Question: I created a database with one table in MySQL:
'''
CREATE DATABASE iac_enrollment_system;
USE iac_enrollment_system;
CREATE TABLE course(
course_code CHAR(7),
course_desc VARCHAR(255) NOT NULL,
course_chair VARCHAR(255),
PRIMARY KEY(course_code)
);
'''
I am inserting records into the table with this Java code:
'''
// Insert multiple records with user input into a table
// With separate methods
import java.sql.*;
import java.util.*;
class InsertSQL3 {
static final String JDBC_DRIVER = "com.mysql.jdbc.Driver";
static final String DB_URL = "jdbc:mysql://localhost:3306/iac_enrollment_system";
static final String USER = "root";
static final String PASS = "1234";
static int no_of_records;
static String[] saCourseCode = new String[no_of_records];
static String[] saCourseDesc = new String[no_of_records];
static String[] saCourseChair = new String[no_of_records];
static Connection conn = null;
static Statement stmt = null;
static void getInput() {
Scanner scn = new Scanner(System.in);
// Get number of records
System.out.print("How many records do you want to insert? ");
no_of_records = scn.nextInt();
scn.nextLine();
// Get values
for(int i = 0; i < no_of_records; i++) {
System.out.print("
Enter course code: ");
saCourseCode[i] = scn.nextLine();
System.out.print("Enter course description: ");
saCourseDesc[i] = scn.nextLine();
System.out.print("Enter course chair: ");
saCourseChair[i] = scn.nextLine();
}
}
static void executeQuery() {
System.out.print("
Inserting records into table...");
try {
stmt = conn.createStatement();
for(int i = 0; i < no_of_records; i++) {
String sql = "INSERT INTO course(course_code, course_desc, course_chair)" +
"VALUES(?, ?, ?)";
PreparedStatement ps = conn.prepareStatement(sql);
ps.setString(1, saCourseCode[i]);
ps.setString(2, saCourseDesc[i]);
ps.setString(3, saCourseChair[i]);
ps.executeUpdate();
}
} catch(SQLException se) {
se.printStackTrace();
}
System.out.println(" SUCCESS!
");
}
public static void main(String[] args) {
try {
Class.forName("com.mysql.jdbc.Driver");
System.out.print("
Connecting to database...");
conn = DriverManager.getConnection(DB_URL, USER, PASS);
System.out.println(" SUCCESS!
");
getInput();
executeQuery();
} catch(SQLException se) {
se.printStackTrace();
} catch(Exception e) {
e.printStackTrace();
} finally {
try {
if(stmt != null)
conn.close();
} catch(SQLException se) {
}
try {
if(conn != null)
conn.close();
} catch(SQLException se) {
se.printStackTrace();
}
}
System.out.println("Thank you for your patronage!");
}
}
'''
After I enter a course code, say, 'BSCS-SE', it returns this error:

Why is it out of bounds? Assistance is much appreciated. Thank you.
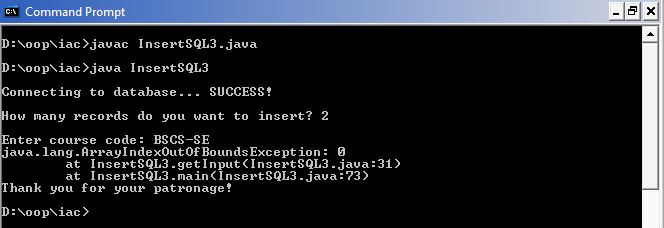
Answer: Numeric primitives have a default value of '0' in Java so the array 'saCourseCode' is a zero-sized array which cant be assigned any values. Initialize the array after accepting 'no_of_records'
'''
no_of_records = scn.nextInt();
saCourseCode = new String[no_of_records];
'''
This applys for arrays 'saCourseDesc' and 'saCourseChair' also
Here is a template for initializing the arrays. Some code omitted but you should be able to figure out the rest:
'''
class InsertSQL3 {
static final String JDBC_DRIVER = "com.mysql.jdbc.Driver";
static final String DB_URL = "jdbc:mysql://localhost:3306/iac_enrollment_system";
static final String USER = "root";
static final String PASS = "***";
private int noOfRecords;
private String[] saCourseCode;
private String[] saCourseDesc;
private String[] saCourseChair;
private Connection conn = null;
private Statement stmt = null;
private Scanner scn;
public InsertSQL3() {
scn = new Scanner(System.in);
}
private void initConnection() {
...
}
private void getInput() {
// Get number of records
System.out.print("How many records do you want to insert? ");
noOfRecords = Integer.parseInt(scn.nextLine());
saCourseCode = new String[noOfRecords];
saCourseDesc = new String[noOfRecords];
saCourseChair = new String[noOfRecords];
...
}
private void executeQuery() {
...
}
public static void main(String[] args) {
InsertSQL3 insertApp = new InsertSQL3();
insertApp.initConnection();
insertApp.getInput();
insertApp.executeQuery();
System.out.println("Thank you for your patronage!");
}
}
'''